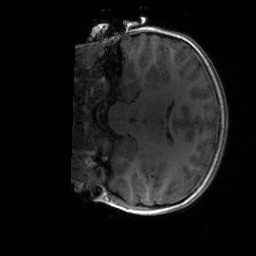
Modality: T1w
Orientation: coronal
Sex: female
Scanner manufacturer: siemens
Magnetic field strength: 3 T
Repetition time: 1.9 s
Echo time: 0.00243 s